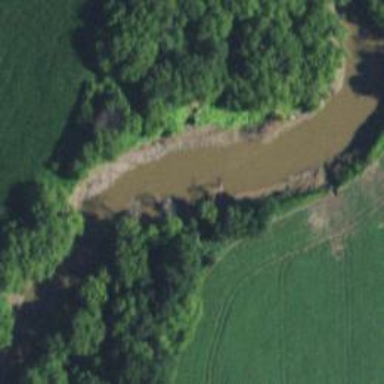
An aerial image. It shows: Beautiful river scene.